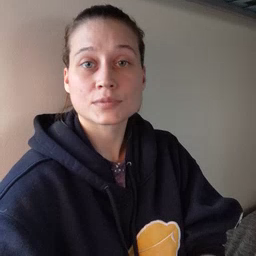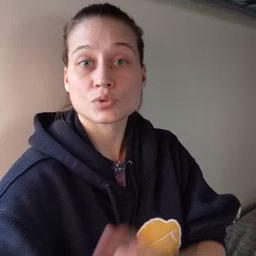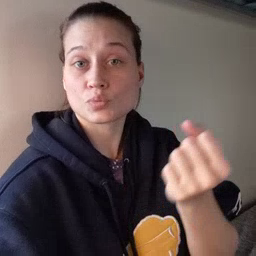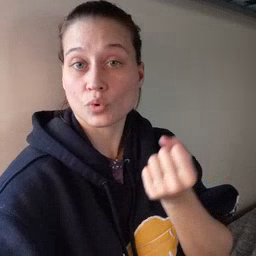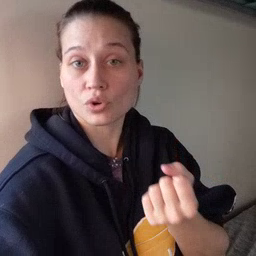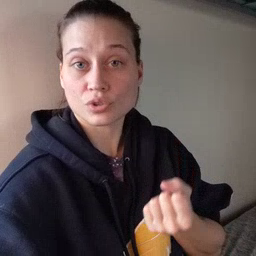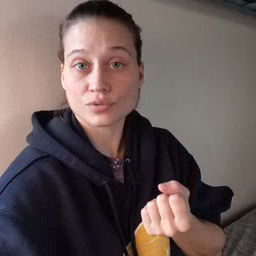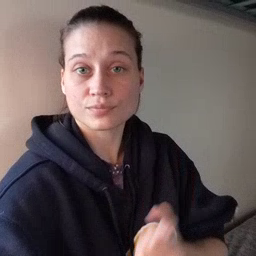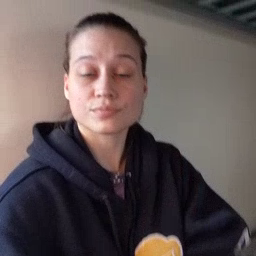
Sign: drawer